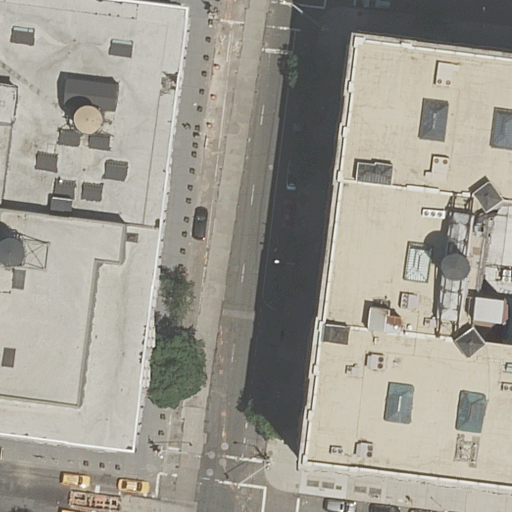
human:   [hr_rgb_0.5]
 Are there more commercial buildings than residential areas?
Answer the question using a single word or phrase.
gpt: no

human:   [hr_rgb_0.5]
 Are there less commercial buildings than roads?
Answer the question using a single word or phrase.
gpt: yes

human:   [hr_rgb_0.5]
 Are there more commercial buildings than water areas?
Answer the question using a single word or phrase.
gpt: no

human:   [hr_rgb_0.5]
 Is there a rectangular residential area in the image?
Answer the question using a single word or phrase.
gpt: yes

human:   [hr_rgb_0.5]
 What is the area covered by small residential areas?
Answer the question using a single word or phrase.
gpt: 0m2

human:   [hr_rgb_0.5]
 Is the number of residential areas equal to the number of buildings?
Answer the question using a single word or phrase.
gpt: no

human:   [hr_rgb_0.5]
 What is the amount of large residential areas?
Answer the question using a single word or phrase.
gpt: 1

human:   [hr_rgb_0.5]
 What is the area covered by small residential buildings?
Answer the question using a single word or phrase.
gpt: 0m2

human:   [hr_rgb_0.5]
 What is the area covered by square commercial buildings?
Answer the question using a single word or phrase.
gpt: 0m2

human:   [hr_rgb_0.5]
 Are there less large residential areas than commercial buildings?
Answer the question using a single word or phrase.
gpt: no

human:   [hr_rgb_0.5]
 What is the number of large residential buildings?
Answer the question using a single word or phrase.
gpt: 1

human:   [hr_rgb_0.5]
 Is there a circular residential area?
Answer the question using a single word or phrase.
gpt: no

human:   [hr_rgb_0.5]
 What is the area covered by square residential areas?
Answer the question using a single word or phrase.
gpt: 0m2

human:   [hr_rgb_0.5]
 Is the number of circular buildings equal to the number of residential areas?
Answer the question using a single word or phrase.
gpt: no

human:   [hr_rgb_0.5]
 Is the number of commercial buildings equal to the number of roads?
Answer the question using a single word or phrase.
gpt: no

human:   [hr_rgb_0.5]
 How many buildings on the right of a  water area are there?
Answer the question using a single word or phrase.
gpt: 0

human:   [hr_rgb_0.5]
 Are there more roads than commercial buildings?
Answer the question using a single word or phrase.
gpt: yes

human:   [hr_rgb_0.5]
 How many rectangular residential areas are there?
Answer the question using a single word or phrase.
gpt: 1

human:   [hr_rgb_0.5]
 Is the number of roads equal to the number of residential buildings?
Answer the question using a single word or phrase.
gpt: no

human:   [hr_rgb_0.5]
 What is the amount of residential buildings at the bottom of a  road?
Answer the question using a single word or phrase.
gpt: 0

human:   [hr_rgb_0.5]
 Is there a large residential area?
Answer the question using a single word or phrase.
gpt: yes

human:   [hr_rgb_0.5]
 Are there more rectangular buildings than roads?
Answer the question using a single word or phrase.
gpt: no

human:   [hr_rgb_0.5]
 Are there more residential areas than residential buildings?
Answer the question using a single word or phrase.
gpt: no

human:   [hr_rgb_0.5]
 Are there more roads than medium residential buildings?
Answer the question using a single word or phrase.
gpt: yes

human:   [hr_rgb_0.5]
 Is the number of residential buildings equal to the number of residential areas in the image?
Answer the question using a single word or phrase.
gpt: no

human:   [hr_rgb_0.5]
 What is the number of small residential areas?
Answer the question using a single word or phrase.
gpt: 0

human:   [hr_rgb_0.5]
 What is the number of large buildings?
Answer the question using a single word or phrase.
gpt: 1

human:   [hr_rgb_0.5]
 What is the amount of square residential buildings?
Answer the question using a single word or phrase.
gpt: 0

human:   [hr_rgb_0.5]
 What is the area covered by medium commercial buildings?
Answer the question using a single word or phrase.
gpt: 0m2

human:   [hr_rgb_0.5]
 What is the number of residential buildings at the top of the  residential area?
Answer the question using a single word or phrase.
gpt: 2

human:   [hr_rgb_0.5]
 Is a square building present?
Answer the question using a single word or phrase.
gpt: no

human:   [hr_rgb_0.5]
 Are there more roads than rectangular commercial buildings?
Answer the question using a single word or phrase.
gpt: yes

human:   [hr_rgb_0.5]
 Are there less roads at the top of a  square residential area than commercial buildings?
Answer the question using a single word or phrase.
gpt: no

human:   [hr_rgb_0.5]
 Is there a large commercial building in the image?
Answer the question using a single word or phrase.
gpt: no

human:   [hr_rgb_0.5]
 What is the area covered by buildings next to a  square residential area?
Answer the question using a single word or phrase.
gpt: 0m2

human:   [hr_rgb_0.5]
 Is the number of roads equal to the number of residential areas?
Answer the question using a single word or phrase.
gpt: no